Field crop: tomato
Growth stage: 2
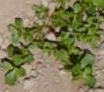
Species: portulaca